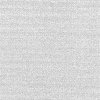
Atmospheric dust classification: dusty